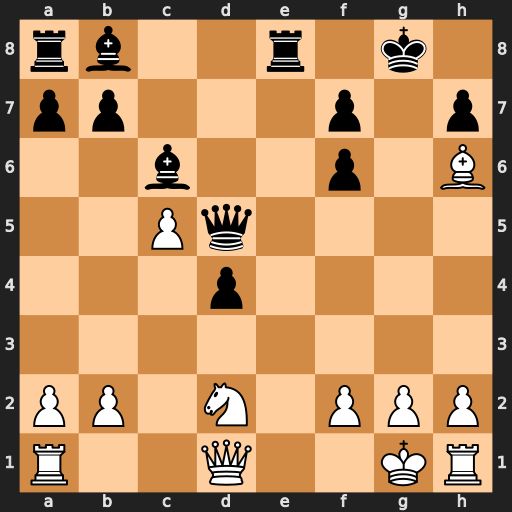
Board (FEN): rb2r1k1/pp3p1p/2b2p1B/2Pq4/3p4/8/PP1N1PPP/R2Q2KR
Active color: w
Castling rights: -
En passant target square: -
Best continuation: Qg4+ Qg5 Bxg5